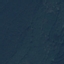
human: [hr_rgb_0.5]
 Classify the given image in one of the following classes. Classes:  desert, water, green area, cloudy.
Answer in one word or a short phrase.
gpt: green area